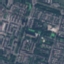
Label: Residential